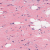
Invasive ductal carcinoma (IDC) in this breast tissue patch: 0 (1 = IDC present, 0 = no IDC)